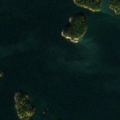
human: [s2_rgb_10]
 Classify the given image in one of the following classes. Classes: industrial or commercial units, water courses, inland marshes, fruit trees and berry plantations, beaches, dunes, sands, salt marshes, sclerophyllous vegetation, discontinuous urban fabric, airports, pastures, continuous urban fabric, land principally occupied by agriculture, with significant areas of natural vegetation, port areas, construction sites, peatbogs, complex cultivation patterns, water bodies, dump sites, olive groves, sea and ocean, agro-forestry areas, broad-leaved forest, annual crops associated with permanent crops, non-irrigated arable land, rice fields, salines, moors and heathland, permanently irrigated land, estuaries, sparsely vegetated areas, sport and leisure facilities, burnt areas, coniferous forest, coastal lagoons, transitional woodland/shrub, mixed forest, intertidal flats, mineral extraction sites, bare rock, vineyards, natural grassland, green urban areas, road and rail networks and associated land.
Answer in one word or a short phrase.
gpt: mixed forest, sea and ocean